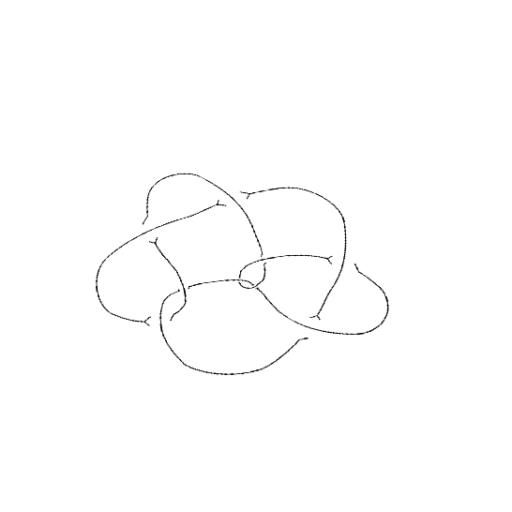
Crossing number: 9